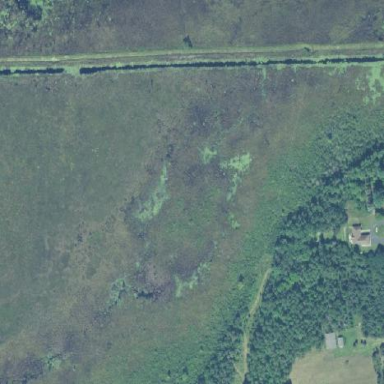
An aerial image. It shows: Marsh wetland.